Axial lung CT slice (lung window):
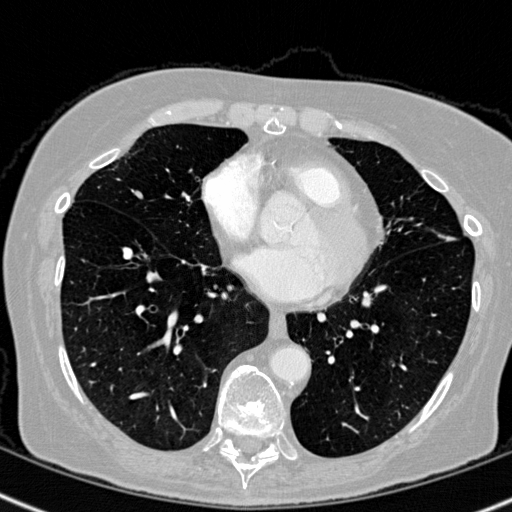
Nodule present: no